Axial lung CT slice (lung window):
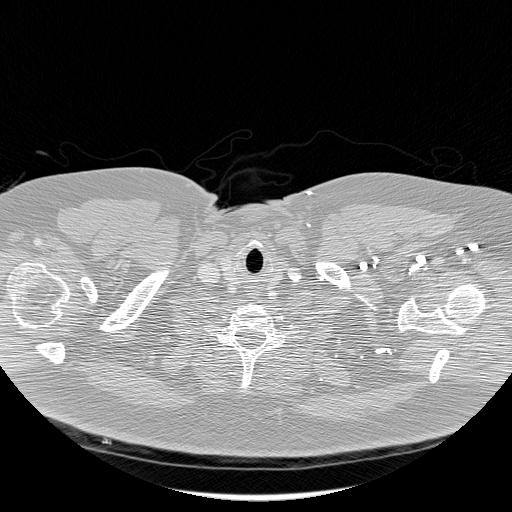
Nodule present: no